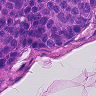
Metastatic tissue present: yes